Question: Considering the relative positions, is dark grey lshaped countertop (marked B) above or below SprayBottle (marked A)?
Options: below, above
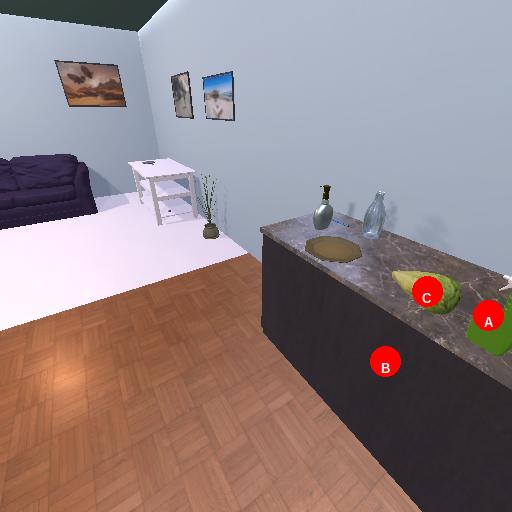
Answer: below